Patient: sex M, age 57
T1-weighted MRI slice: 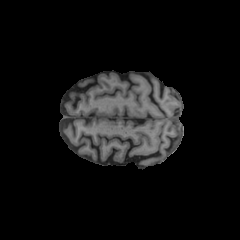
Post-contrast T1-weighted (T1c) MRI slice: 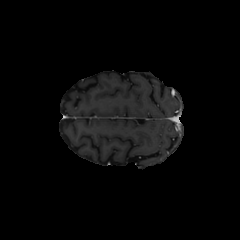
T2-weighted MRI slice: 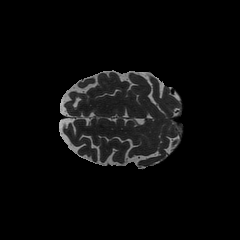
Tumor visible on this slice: no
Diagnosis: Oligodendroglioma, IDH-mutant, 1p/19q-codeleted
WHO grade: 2